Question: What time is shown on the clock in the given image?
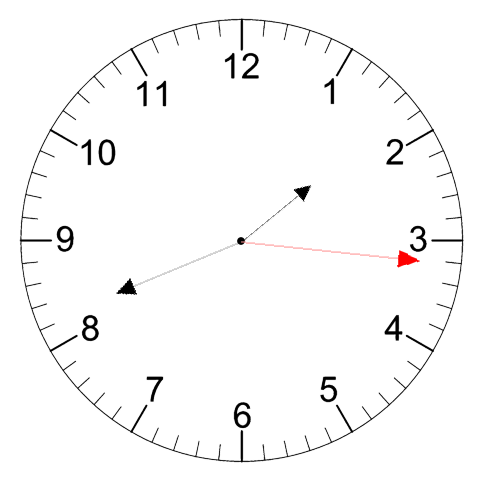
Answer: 01:41:16